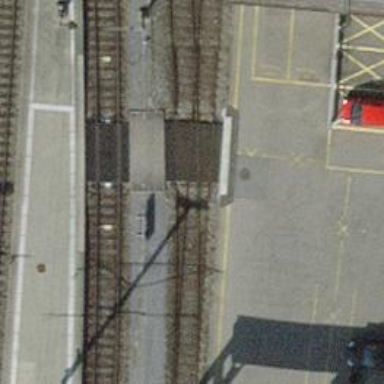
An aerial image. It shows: Crossing for the railway.